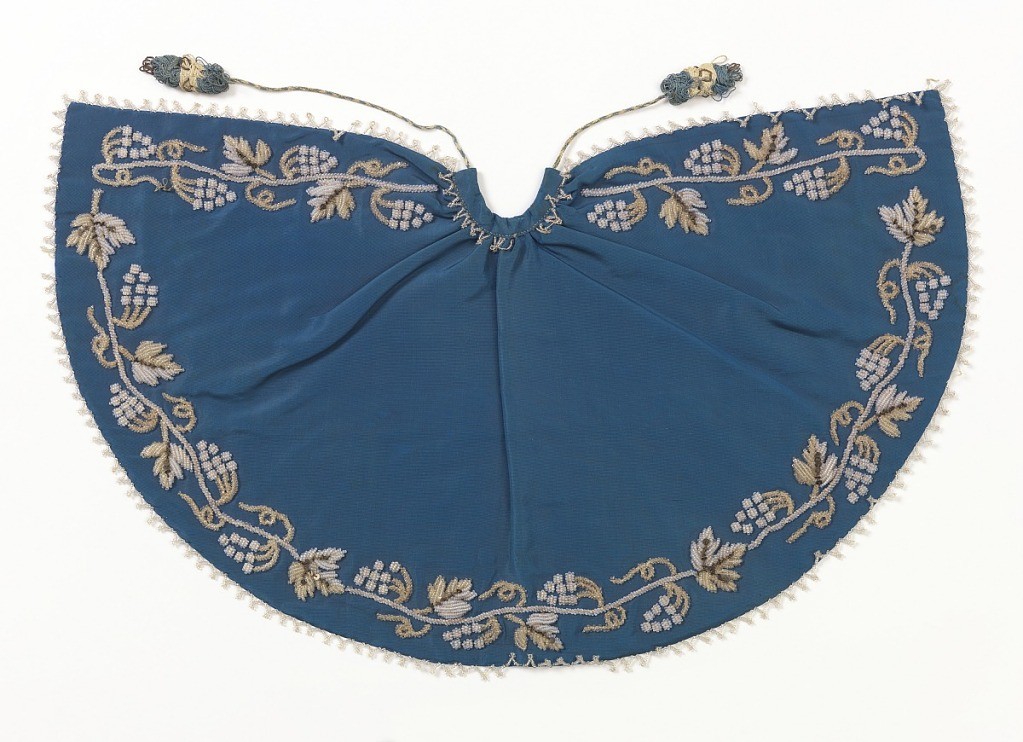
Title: Cape for an ecclesiastical figurine
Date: mid-19th century
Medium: silk, glass beads Technique: ribbed plain weave, embroidered with glass beads; lined with twill
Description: Small cape for an ecclesiatic figure, the "Bambino". Blue silk grosgrain with grapevine design embroidered in white and cream coloured glass beads and silver sequins along the edge. Lined with blue silk twill.